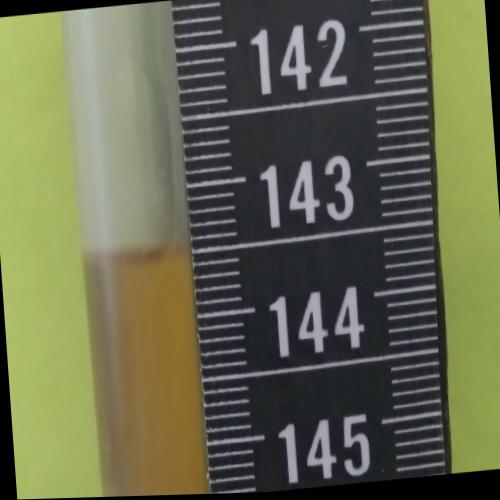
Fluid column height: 143.5 cm